Field crop: maize
Growth stage: 2
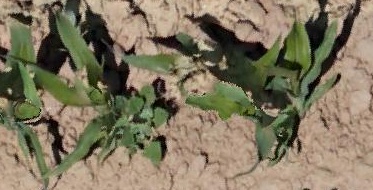
Species: maize